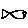
Label: fish